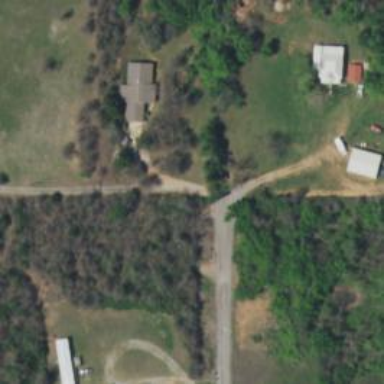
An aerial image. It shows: Driveway leading to service road.